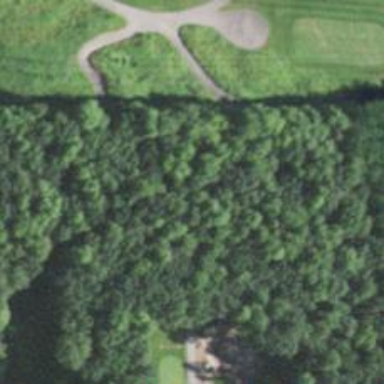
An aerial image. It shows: Service road used as golf cart path.